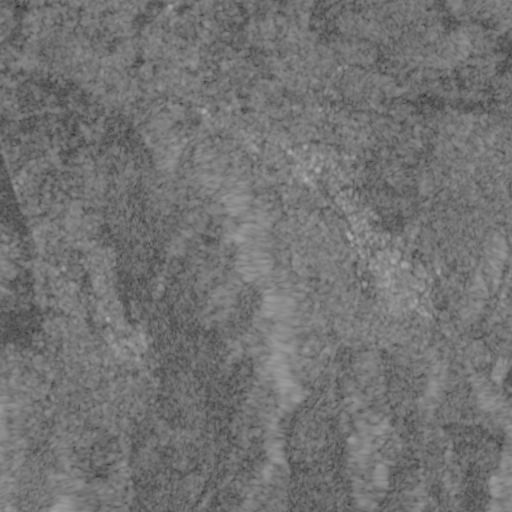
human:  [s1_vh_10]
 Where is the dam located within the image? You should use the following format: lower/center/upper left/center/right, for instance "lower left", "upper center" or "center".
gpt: The dam is located in the lower right of the image.
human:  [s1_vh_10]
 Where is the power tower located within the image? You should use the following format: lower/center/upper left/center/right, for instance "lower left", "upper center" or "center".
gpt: The power tower is located in the upper of the image.
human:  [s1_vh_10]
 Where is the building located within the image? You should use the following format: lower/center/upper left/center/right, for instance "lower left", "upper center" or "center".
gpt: There is no building in the image.

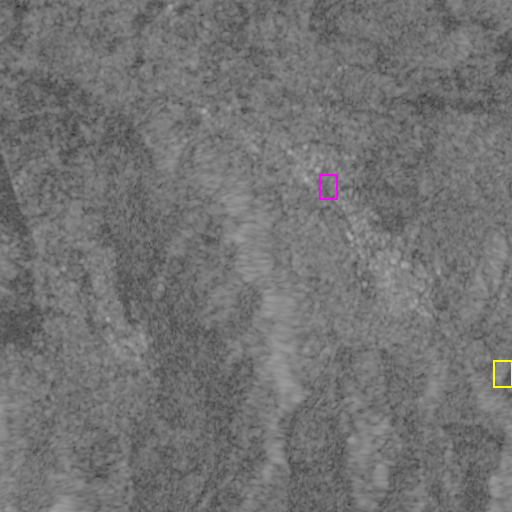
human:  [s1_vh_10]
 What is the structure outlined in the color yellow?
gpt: The structure outlined in yellow is a dam.
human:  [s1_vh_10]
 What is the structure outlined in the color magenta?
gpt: The structure outlined in magenta is a park.
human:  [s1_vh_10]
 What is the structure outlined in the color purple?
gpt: There is no purple outline.